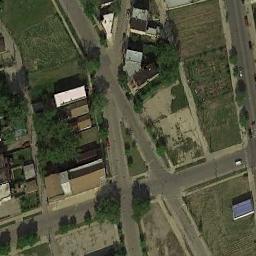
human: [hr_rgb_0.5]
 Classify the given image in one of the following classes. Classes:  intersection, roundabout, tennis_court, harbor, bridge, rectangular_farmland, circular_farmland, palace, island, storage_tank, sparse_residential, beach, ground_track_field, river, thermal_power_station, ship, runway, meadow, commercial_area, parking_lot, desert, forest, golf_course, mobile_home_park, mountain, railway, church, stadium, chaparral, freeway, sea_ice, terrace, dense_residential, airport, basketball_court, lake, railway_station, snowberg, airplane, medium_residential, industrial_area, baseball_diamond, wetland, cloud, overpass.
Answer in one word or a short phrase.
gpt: intersection